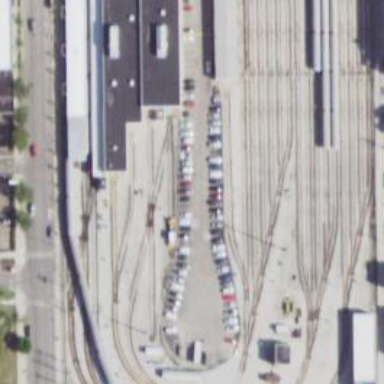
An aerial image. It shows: Electrified rail passing through service yard.